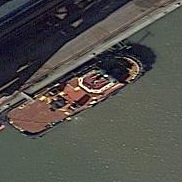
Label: civil